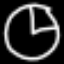
Label: clock